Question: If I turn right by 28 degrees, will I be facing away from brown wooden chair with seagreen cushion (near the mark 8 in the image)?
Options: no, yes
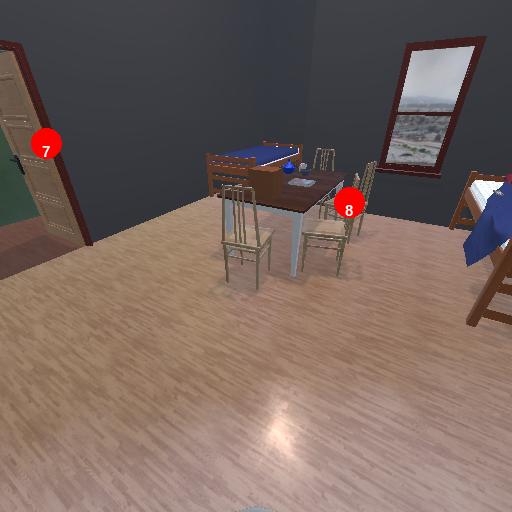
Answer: no